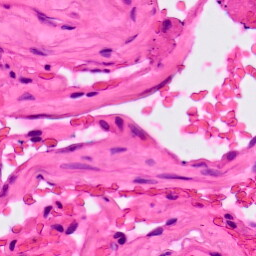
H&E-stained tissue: Lung